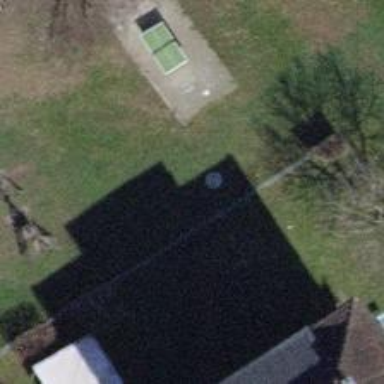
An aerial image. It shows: Playground with playhouse.